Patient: sex F, age 33
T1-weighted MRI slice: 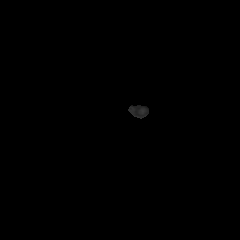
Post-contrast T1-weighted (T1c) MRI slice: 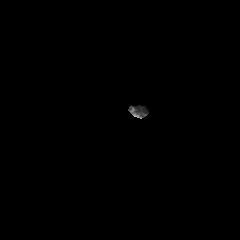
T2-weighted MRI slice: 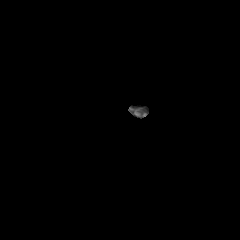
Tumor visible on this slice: no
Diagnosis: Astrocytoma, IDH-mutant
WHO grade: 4